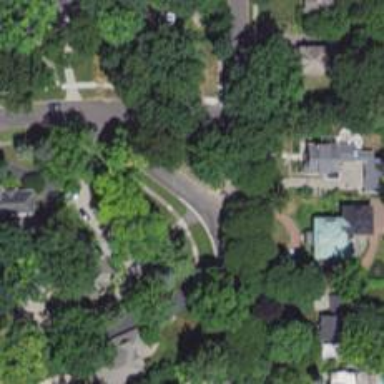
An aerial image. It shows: Smooth asphalt road in residential area.